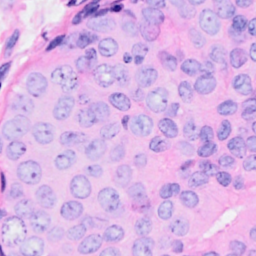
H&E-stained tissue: Breast